Question: Developing our own application for our company only, we have developed script used for installation from shared drive. Except the installation itself, the script should also create/update values in the registry of particular user ('HKEY_CURRENT_USER').
These values are separated for:
- 'HKCU:\Software\Classes\Directory'- 'HKCU:\Software\Classes\*'
For the directory folder the update is immediate, where for the extensions it seems to take quite some time depending on machine hardware (from 40 sec to 2 minutes).
Now there is a trouble to create "entry" in the registry for the folder named '*' only. I've got a question for this to resolve (<URL>.
Ignoring the issue above, we have found some solution how the 'string path' works, however I'm not sure what is happening behind the code and do not understand why it takes so long time.
'''
# Directory
New-Item -Path "HKCU:\Software\classes\Directory" -Name "shell" | Out-Null
# All Files Extension
New-Item -Path "HKCU:\Software\classes\[*]" -Name "shell" | Out-Null
'''
One idea is that the '[*]' solution actually goes through all the file extensions, but the registry itself is showing this 'NewItem' under '*' folder and not shown under particular extensions:

Another idea about this, is when we have a registry file ('*.reg'), by running the file the registry entry is added immediately and resolve the case.
---
- '[*]'-
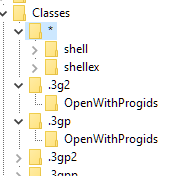
Answer: I what's happening is that the '-Path' in your 'New-Item' call is recursive because of the wildcard. Hence the delay.
Here's a workaround to the issue:
'''
Set-Location -LiteralPath "HKCU:\Software\classes\*"
New-Item -Name "shell"
'''
'New-Item' uses the as the '-Path' if not explicitly passed to the function.